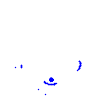
Particle: pion